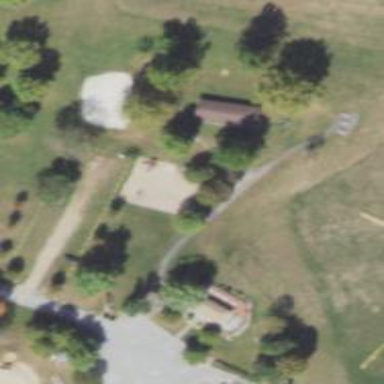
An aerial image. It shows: Playground with springy equipment.